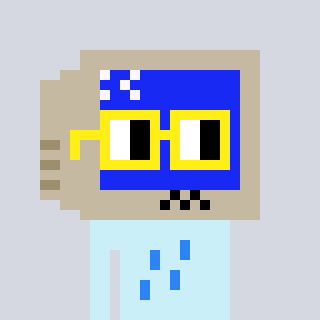
a pixel art character with square yellow glasses, a old monitor-shaped head and a cold-colored body on a cool background